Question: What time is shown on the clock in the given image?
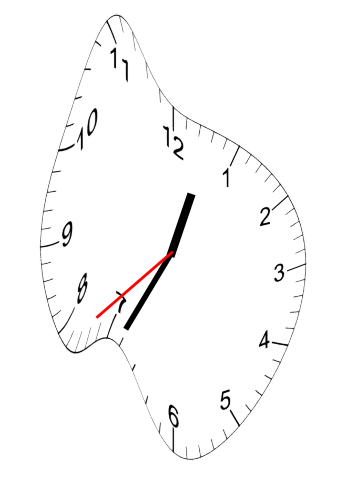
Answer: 12:34:38